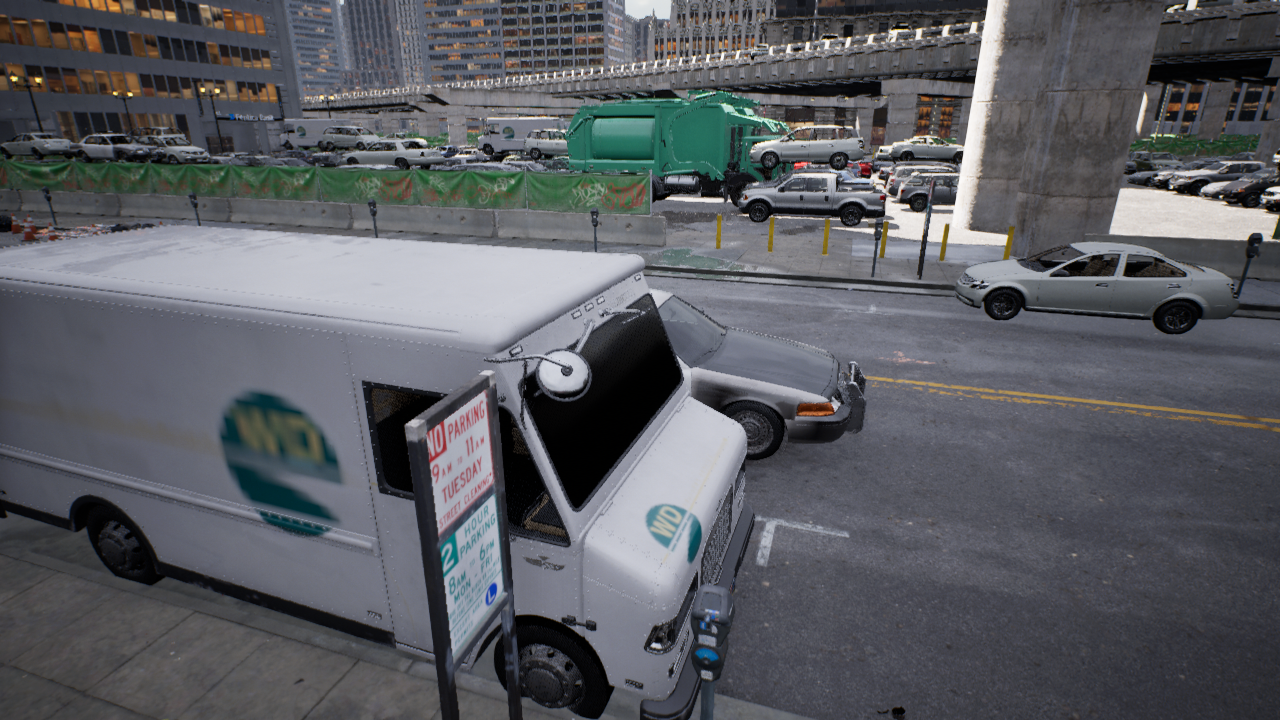
Venue: downtown
Lighting: clear day
Vehicle rig: sedan